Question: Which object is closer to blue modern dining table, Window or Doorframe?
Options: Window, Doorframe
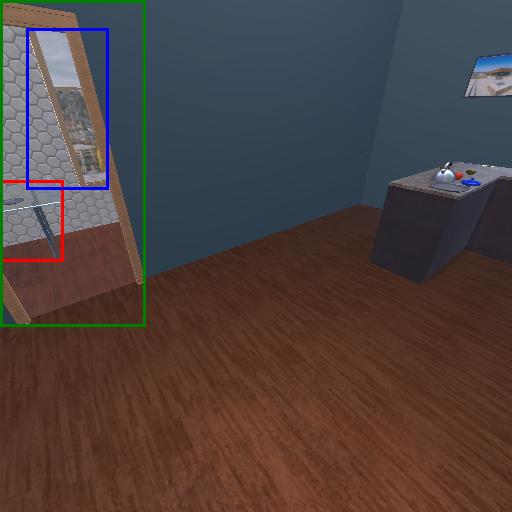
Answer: Window